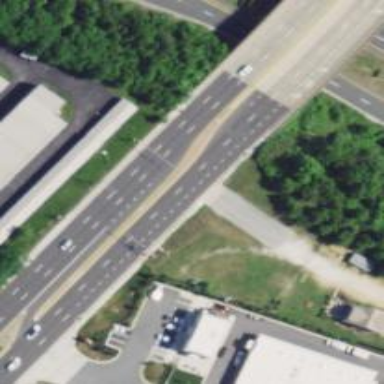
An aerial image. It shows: Asphalt road designated as trunk highway.